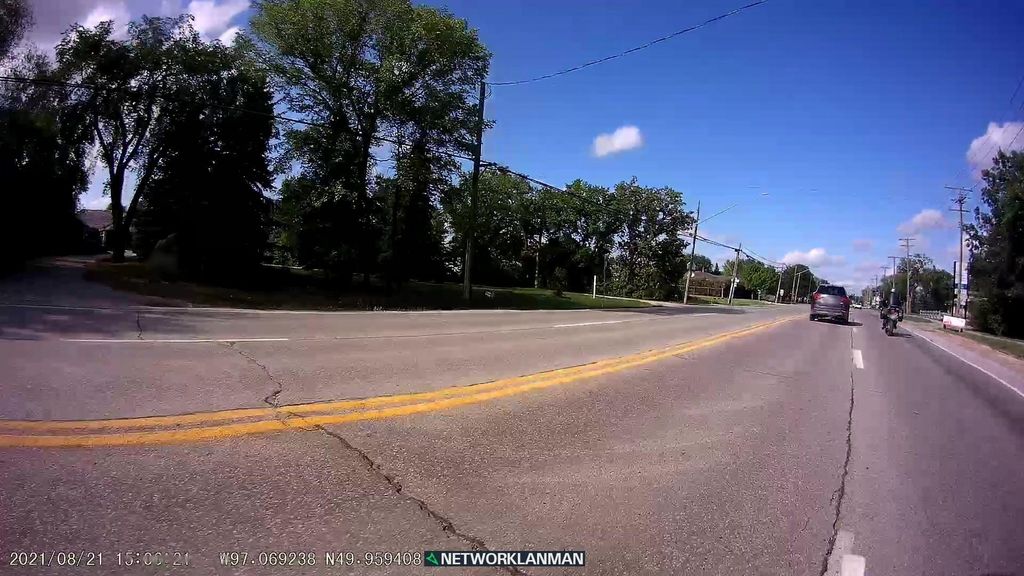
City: winnipeg